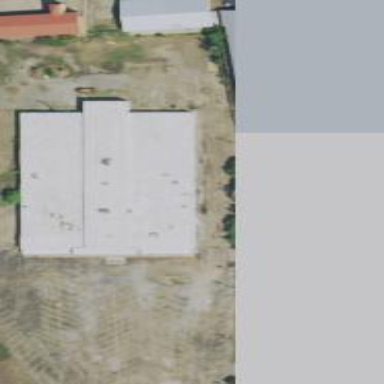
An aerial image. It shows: Building with bowling alley inside.